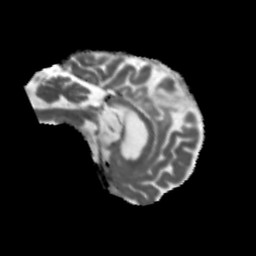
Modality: MD
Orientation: sagittal
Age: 68
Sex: female
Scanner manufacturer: siemens
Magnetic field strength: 3 T
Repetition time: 5.47 s
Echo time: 0.0854 s